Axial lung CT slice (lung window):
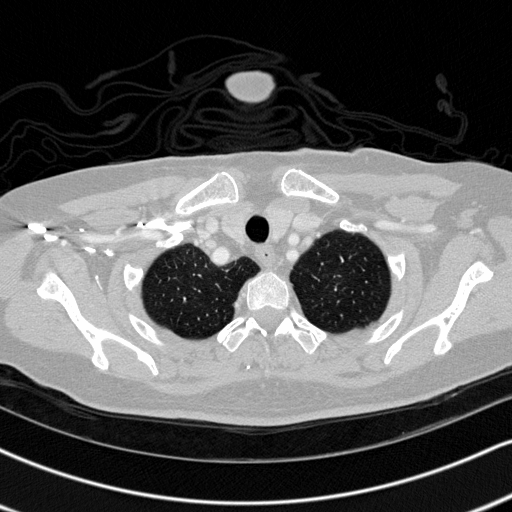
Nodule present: no